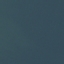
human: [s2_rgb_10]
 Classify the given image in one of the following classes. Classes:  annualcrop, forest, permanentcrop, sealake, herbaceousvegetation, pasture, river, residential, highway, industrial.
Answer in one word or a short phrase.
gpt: SeaLake